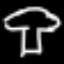
Label: mushroom